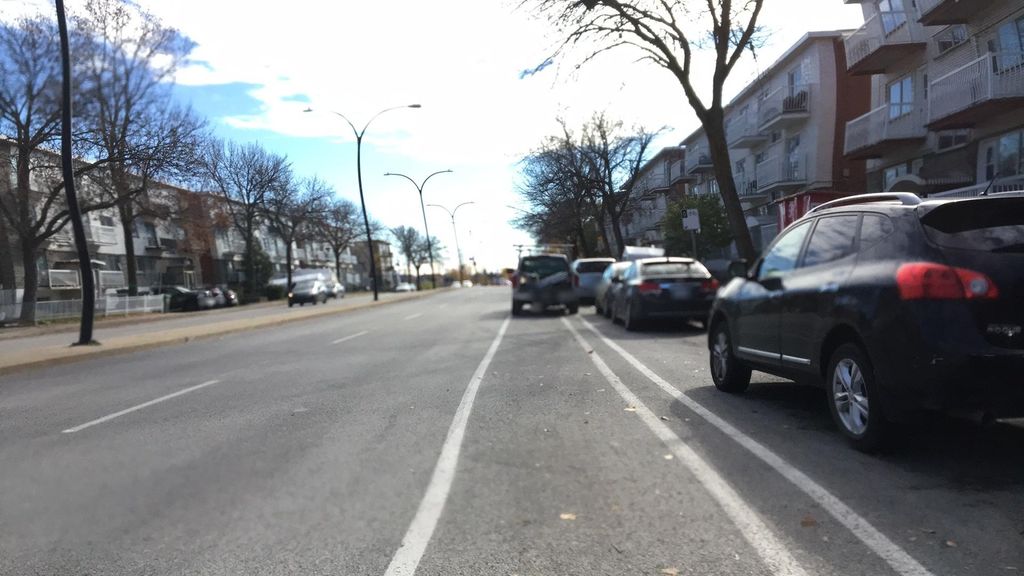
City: montreal